Question: Hello I'm trying to replicate this SQL code into Laravel qBuilder but I'm not getting the result I want in the collection:
'''
select chars.name, class.name, specs.name
FROM characters as chars
JOIN charclasses as class
JOIN charspecs as specs
WHERE chars.class_id = class.id
AND chars.spec_id = specs.id
'''
I get the following output:
<URL>
Then I tried this in Laravel:
'''
$charData = DB::table('characters')
->select('characters.*', 'charclasses.name', 'charspecs.name')
->join('charclasses', 'characters.class_id', '=', 'charclasses.id')
->join('charspecs', 'characters.spec_id', '=', 'charspecs.id')
->orderBy('user_id', 'ASC')
->get();
dd($charData);
'''
and the result is:

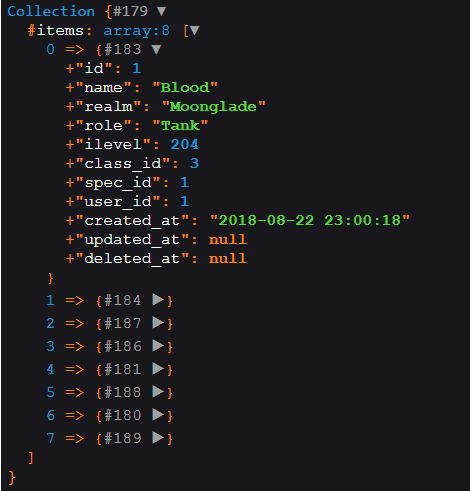
Answer: The problem is that you are selecting three fields with the same name. These fields are added to an array in the php code, but the array field is being overwritten twice because there can be no duplicate keys in an associative array. If you want to select the three names you will have to give them another name.
'''
$charData = DB::table('characters')
->select('characters.*', 'charclasses.name as charclassname', 'charspecs.name as charspecname')
->join('charclasses', 'characters.class_id', '=', 'charclasses.id')
->join('charspecs', 'characters.spec_id', '=', 'charspecs.id')
->orderBy('user_id', 'ASC')
->get();
dd($charData);
'''